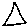
Label: triangle